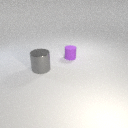
large gray metal cylinder to the left of small purple rubber cylinder